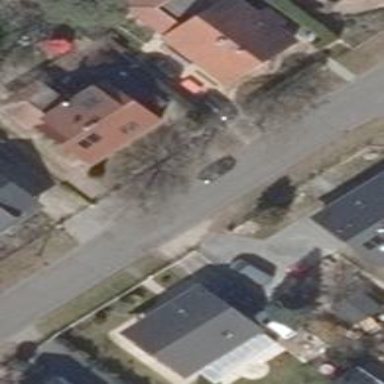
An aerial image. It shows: Driveway.